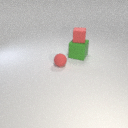
small red rubber cube above large green rubber cube